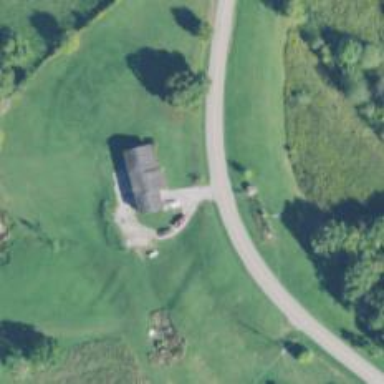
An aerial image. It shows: Driveway.